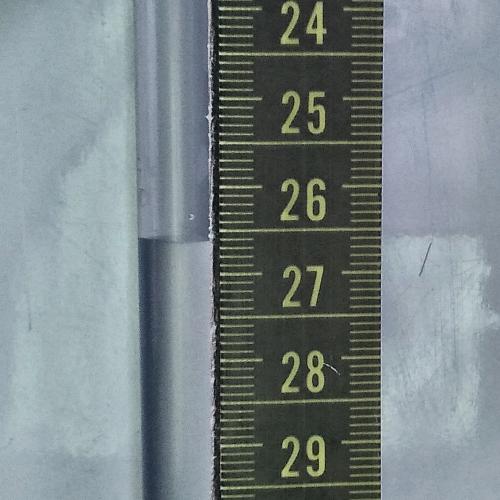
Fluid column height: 26.6 cm